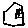
Label: house